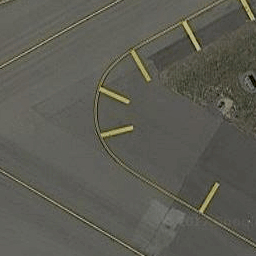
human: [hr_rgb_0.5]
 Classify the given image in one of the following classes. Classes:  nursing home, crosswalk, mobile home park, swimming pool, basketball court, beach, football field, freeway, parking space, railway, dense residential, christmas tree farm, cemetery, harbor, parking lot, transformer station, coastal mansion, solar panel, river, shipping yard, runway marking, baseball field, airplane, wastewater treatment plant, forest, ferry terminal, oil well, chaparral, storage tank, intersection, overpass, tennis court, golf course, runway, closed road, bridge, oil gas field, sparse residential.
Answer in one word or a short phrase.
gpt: runway marking